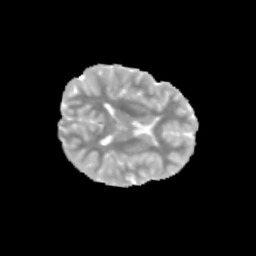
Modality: MD
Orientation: axial
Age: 10
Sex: female
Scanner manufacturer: siemens
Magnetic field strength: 3 T
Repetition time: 3.8 s
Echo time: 0.07 s